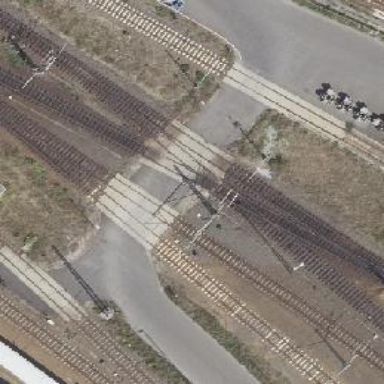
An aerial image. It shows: Railway crossing.